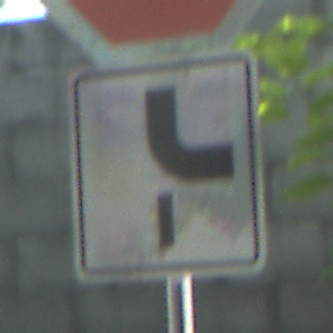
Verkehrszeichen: VerlaufVorfahrtsstrasse10
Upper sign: Stop
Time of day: Midday
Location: Outdoor (Suburban)
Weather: Clear
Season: NotSpecified
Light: Natural